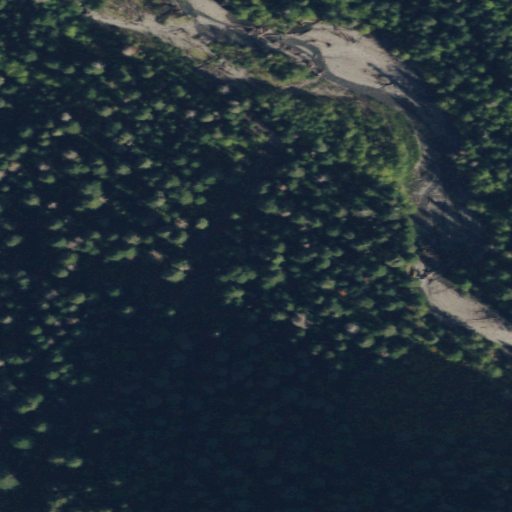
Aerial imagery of valley in Washington named Rainy Gulch containing evergreen forest and shrub